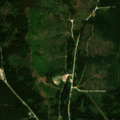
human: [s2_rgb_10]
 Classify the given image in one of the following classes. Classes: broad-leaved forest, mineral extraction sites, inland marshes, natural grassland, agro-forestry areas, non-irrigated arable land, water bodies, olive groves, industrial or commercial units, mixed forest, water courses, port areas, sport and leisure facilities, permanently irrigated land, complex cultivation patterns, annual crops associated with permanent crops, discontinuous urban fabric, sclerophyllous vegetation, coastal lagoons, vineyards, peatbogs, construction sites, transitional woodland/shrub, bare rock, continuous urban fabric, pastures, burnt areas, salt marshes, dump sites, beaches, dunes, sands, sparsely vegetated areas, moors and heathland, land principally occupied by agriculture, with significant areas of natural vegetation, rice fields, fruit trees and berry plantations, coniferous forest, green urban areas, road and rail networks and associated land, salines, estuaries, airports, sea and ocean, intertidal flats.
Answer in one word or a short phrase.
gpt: coniferous forest, transitional woodland/shrub